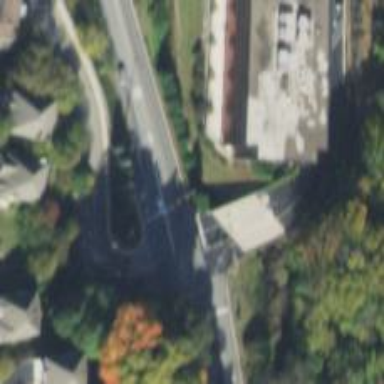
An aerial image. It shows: Secondary road with asphalt surface and sidewalk on the left.